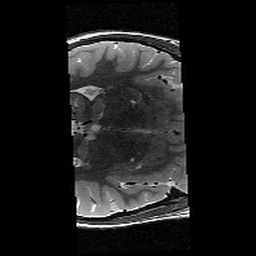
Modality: T2w
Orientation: axial
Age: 13
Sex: female
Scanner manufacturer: siemens
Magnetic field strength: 3 T
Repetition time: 9.23 s
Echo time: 0.067 s